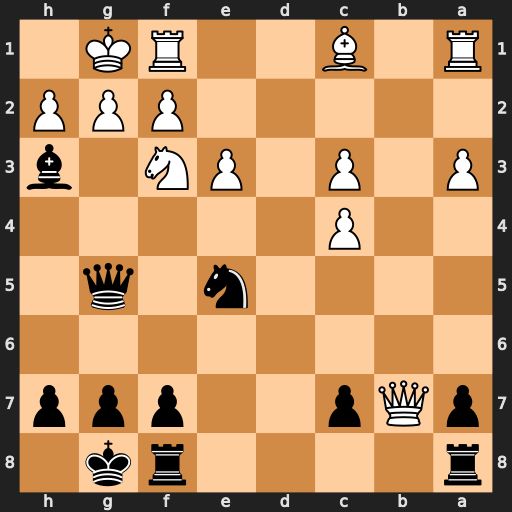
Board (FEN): r4rk1/pQp2ppp/8/4n1q1/2P5/P1P1PN1b/5PPP/R1B2RK1
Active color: b
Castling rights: -
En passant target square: -
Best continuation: Qxg2#